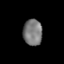
Tissue: lung
Cell type: Epithelial cells
Senescence score: 0.2187
Nuclear area (px): 487
Mean DAPI intensity: 121.984